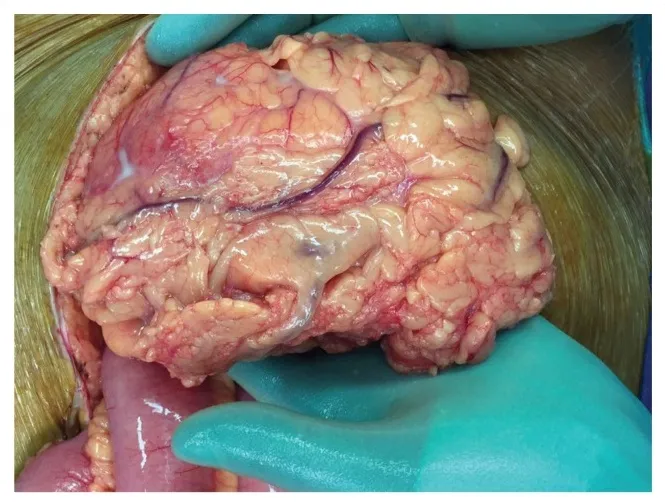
Intra-operative picture of the omental 'wrap' involving the caecum and ascending colon.
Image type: medical_photograph (other_medical_photograph)